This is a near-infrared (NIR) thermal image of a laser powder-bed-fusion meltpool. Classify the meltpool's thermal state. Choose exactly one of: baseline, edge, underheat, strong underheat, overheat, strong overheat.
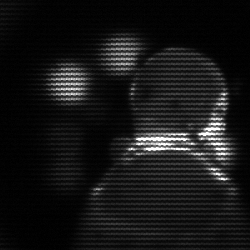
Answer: edge